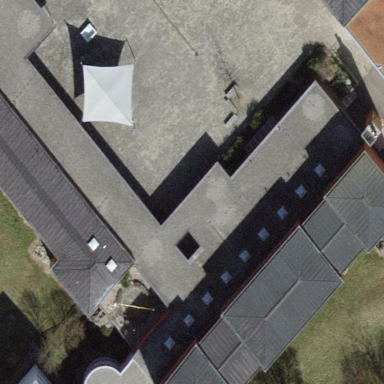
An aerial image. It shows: School building with flat roof.